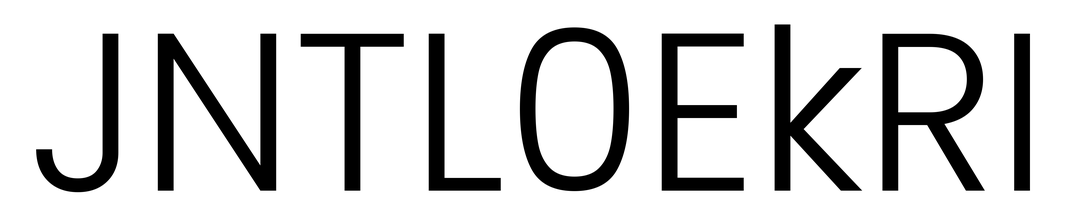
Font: Poppins-Light